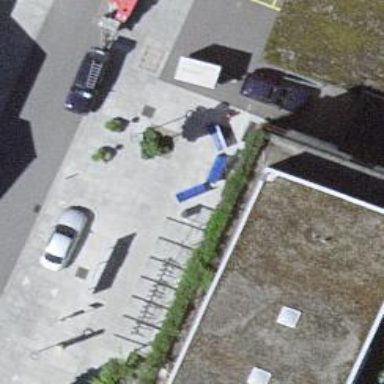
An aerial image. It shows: Bench.